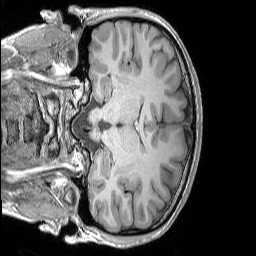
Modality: T1w
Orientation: coronal
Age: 18
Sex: male
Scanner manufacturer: siemens
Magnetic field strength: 3 T
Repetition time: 1.9 s
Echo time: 0.00302 s